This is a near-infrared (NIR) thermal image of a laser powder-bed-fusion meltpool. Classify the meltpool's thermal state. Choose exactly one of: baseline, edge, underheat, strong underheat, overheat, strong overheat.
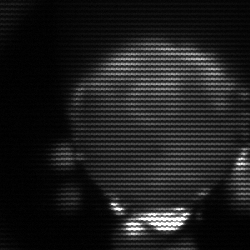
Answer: edge